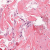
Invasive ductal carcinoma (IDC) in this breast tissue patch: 1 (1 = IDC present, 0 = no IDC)